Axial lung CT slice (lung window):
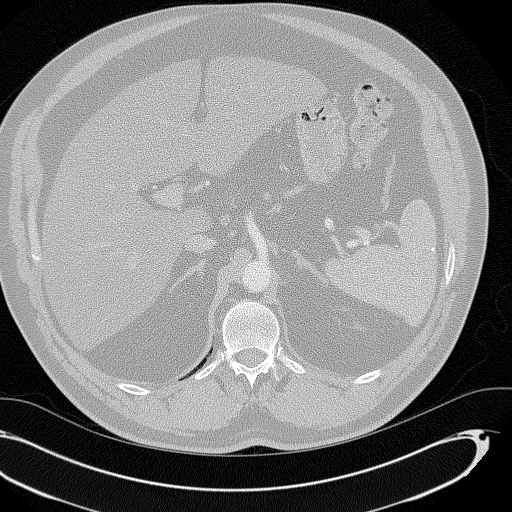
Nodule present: no